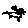
Label: cat